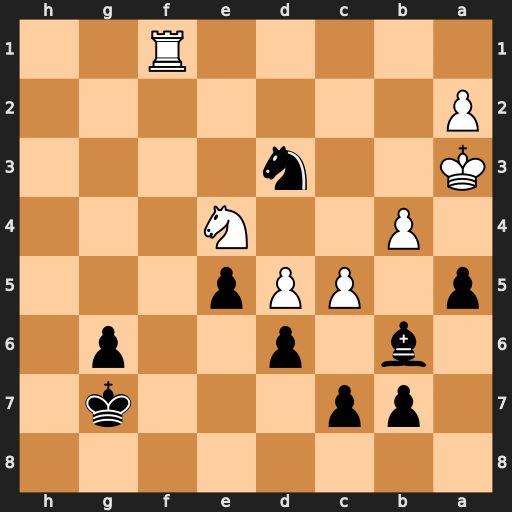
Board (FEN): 8/1pp3k1/1b1p2p1/p1PPp3/1P2N3/K2n4/P7/5R2
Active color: b
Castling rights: -
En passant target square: -
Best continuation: axb4+ Kb3 Nxc5+ Nxc5 Bxc5